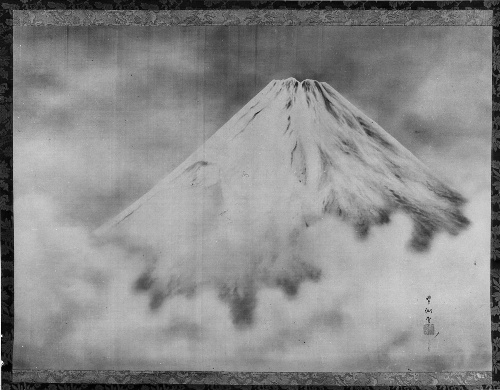
Artist: Toyosei Kimigi
Artist bio: Japanese, active 19th century
Date: 19th century
Object type: Painting
Classification: Paintings
Medium: Painting; color on silk
Culture: Japan
Dimensions: 24 5/8 x 34 5/8 in. (62.5 x 87.9 cm)
Department: Asian Art
Credit line: Gift of Susan Dwight Bliss, 1944
Accession year: 1944
Repository: Metropolitan Museum of Art, New York, NY
Tags: Volcanoes